Current action and preconditions to check: path_clear

Your task: For each precondition in the list above, predict whether it will hold at this action.

Consider the current scene as observed from the mobile robot's camera, and analyze the predicted future states of all dynamic agents (e.g., people, animals, vehicles, or any moving entities) within the NEXT SECOND.

IMPORTANT: Only answer "very likely" if you are absolutely certain—based on strong, clear evidence—that a dynamic agent will violate the precondition in the predicted future state. Do NOT answer "very likely" for unlikely, ambiguous, or low-probability risks.

Ask yourself for each precondition: Is there a high probability, with clear and convincing evidence, that the predicted future states of any dynamic agent will interfere with the predicted future state of the currently executing action within the NEXT SECOND, causing that precondition to fail?

Assess the risk level based on these predictions. Use "likely" or "very likely" if motions create a clear risk of interference.

Use "neutral" or "improbable" if agents are nearby but their predicted paths are clearly diverging or non-conflicting.

Failure Risk Categories: "very improbable", "improbable", "neutral", "likely", "very likely"

Answer Format: Output ONLY the probability_of_failure value from these categories: "very improbable", "improbable", "neutral", "likely", "very likely"

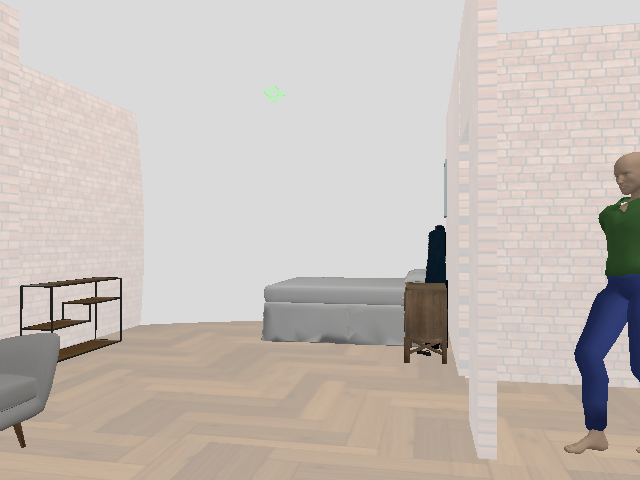

Answer: neutral